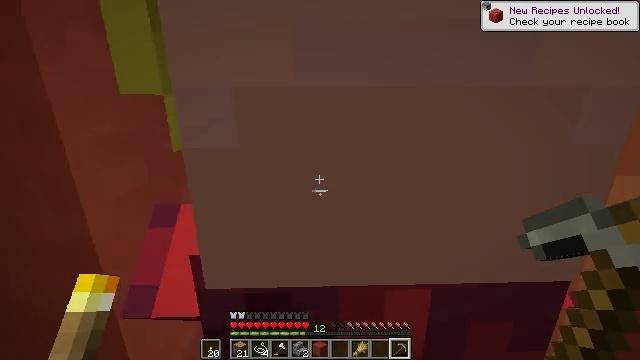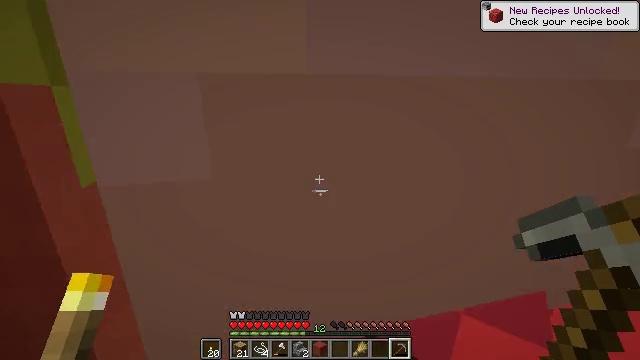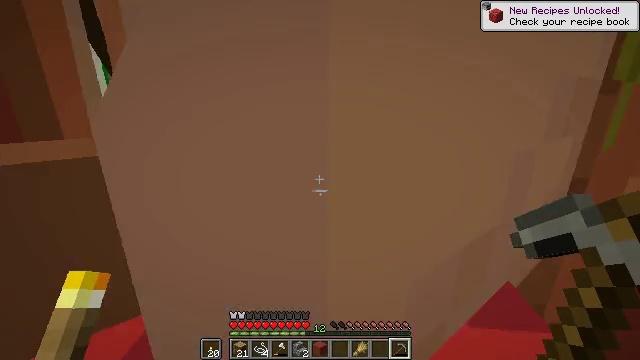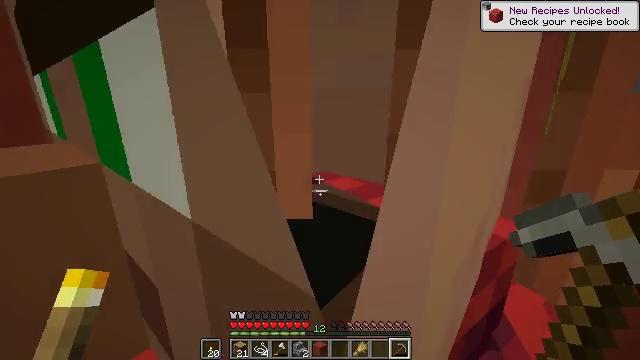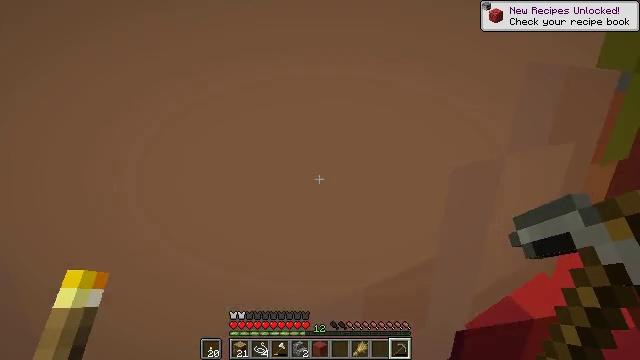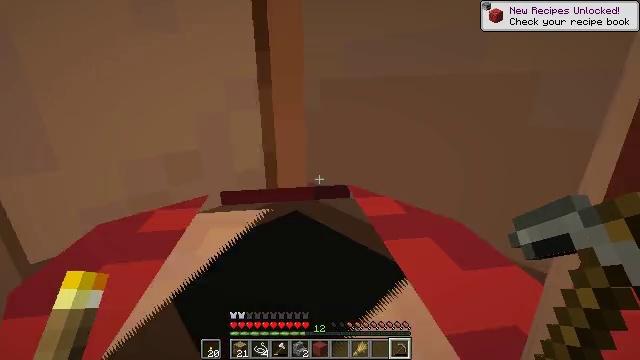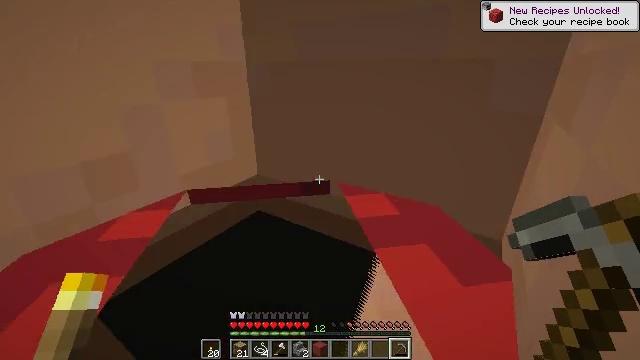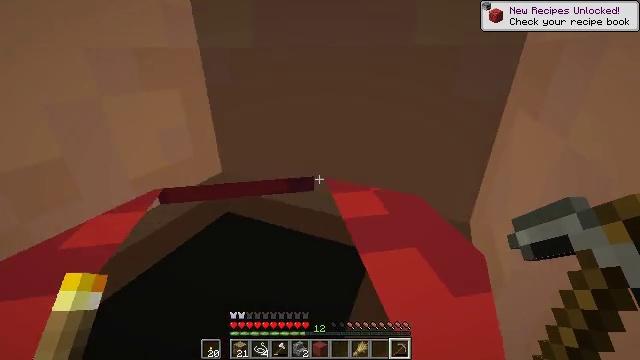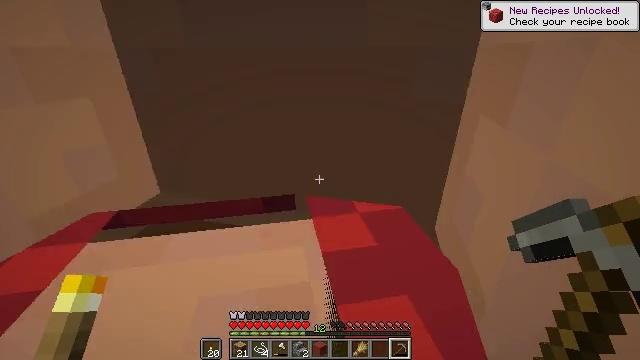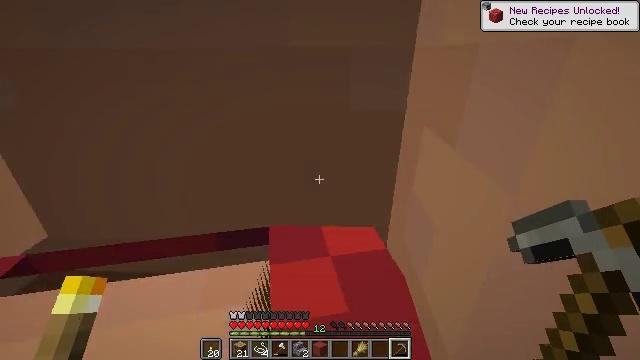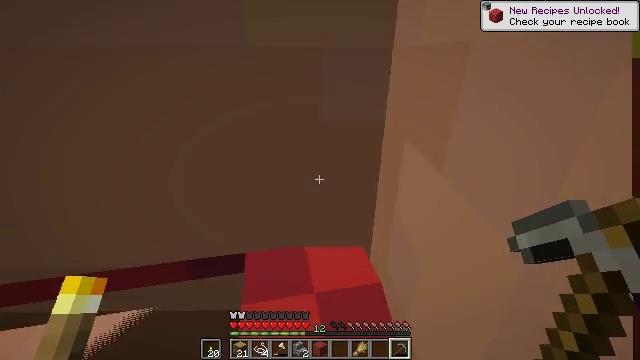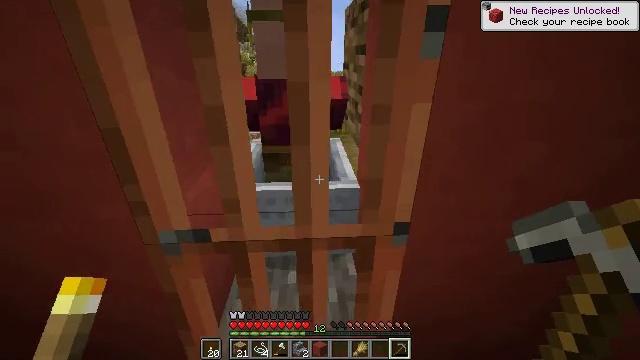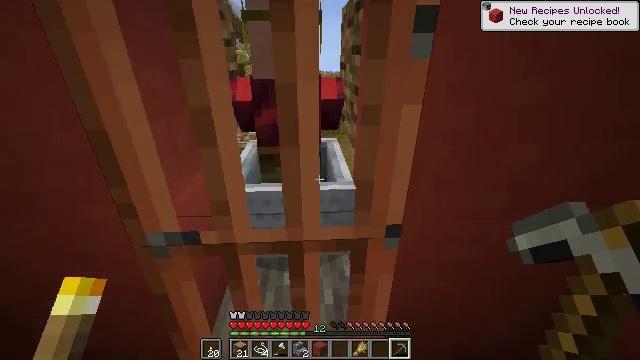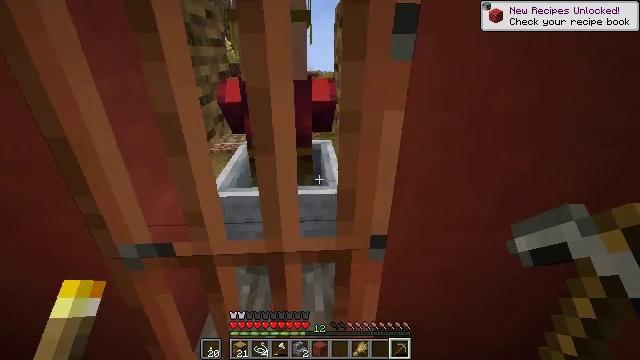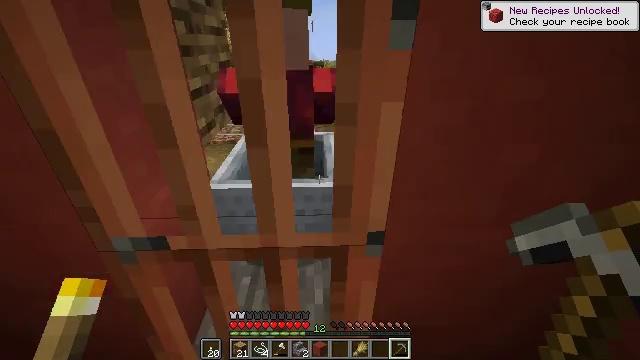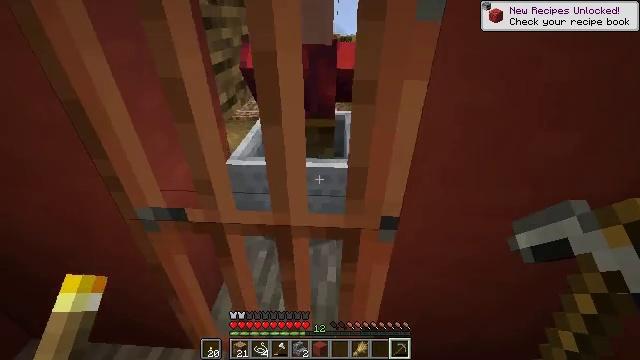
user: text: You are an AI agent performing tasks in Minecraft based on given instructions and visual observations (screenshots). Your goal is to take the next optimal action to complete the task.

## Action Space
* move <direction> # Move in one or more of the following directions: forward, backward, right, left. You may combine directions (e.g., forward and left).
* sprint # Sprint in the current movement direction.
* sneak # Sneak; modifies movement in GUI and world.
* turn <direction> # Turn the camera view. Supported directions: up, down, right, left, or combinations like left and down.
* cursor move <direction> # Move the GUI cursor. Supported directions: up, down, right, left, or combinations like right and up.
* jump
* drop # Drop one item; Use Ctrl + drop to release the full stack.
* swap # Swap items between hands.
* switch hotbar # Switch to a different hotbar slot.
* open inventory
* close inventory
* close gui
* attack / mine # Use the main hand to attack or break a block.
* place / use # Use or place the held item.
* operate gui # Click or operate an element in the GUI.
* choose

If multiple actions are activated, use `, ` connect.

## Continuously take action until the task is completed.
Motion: motion action
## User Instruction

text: Mine the acacia door to collect it.
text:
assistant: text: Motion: no_op
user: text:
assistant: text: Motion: no_op
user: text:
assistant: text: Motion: no_op
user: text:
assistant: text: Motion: no_op
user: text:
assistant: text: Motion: turn down
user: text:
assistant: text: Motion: turn right and down
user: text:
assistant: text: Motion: turn right and down
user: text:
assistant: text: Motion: no_op
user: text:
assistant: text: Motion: no_op
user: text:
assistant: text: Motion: no_op
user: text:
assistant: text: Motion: no_op
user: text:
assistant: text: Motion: no_op
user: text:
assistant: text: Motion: no_op
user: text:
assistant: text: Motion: turn left and down
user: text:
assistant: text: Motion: turn left and down
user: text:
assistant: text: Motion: turn left and down
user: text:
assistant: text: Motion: turn left and down
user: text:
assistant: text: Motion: turn left
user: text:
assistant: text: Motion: no_op
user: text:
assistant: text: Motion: turn left
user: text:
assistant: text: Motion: turn left and down
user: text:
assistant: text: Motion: turn left and down
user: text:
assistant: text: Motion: turn left
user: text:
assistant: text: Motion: turn up
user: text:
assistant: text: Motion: turn right and up
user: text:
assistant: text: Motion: turn right and up
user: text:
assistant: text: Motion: turn up
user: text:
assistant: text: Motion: turn left
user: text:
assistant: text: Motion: turn left
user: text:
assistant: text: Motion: turn right and up